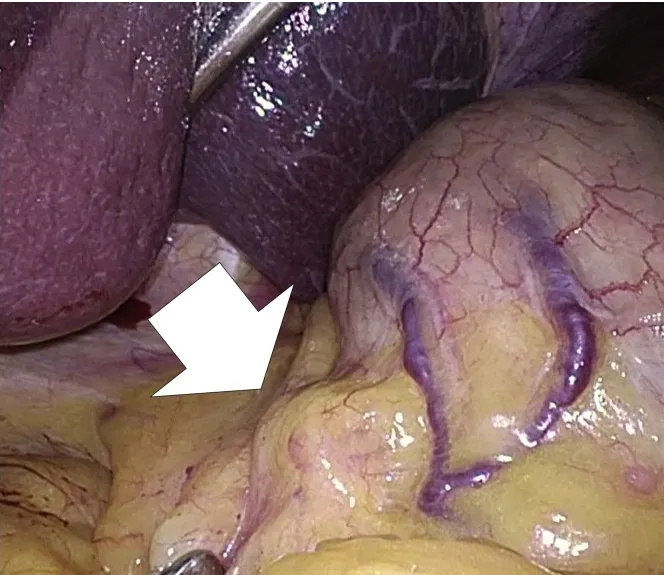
Laparoscopic findings. Swollen lymph node near the primary tumor.
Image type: medical_photograph (other_medical_photograph)